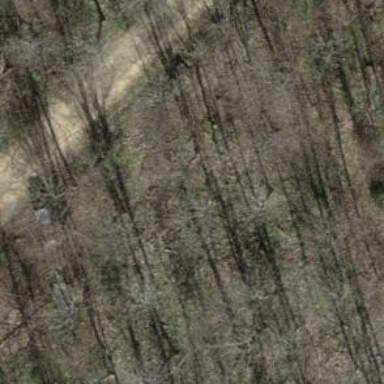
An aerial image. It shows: Unpaved footway.